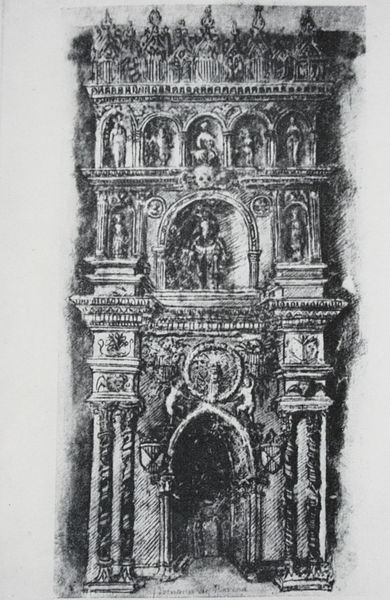
Titel: Entwurf zum Triumphtor Alfonsos V. von Aragon am Castel Nuovo in Neapel
Standort: Haarlem
Institution: Sammlung König
Schlagwörter: dunkel, schatten, weiß, hell, kreide, köpfe, licht, pfeiler, schwarz, skizze, säule, säulen, tür, zeichnung, schloss, alt, architektur, barock, rahmen, kirche, gotik, kontrast, kreis, pferd, rund, engel, putte, skulptur, herrschaft, relief, bogen, fassade, grafik, graphik, weis, pilaster, figuren, könig, büste, ornamente, türrahmen, plastik, tor, bögen, eingang, gang, nische, schild, antike, palast, dom, kohle, symmetrisch, druck, stich, entwurf, altar, architrav, kapitelle, kapitell, verziert, portal, wappen, totenkopf, doppelsäulen, gesims, skulpturen, statuen, gotisch, rundbögen, etagen, geschosse, schaten, büsten, statuetten, putten, putti, gebälk, nischen, kriche, basen, ordnung, gesimse, nieschen, serlio, medaillons, triumpf, verschmiert, ätzung, epithaph, wandfiguren, stufium, 1460